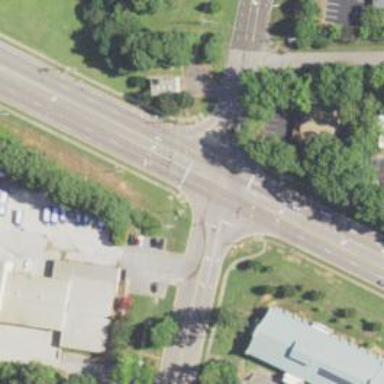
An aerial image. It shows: Unmarked road crossing.